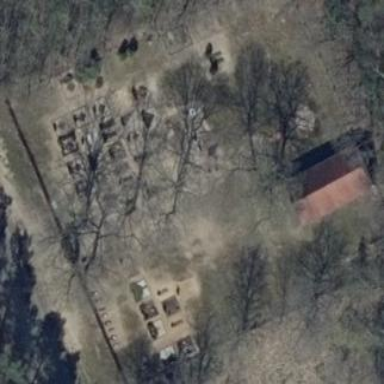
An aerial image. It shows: Cemetery.